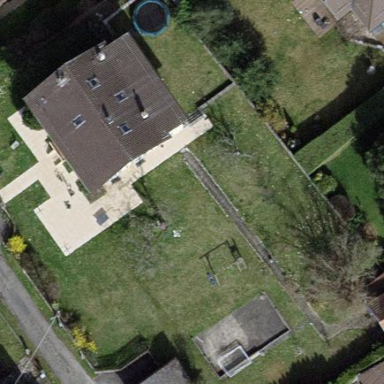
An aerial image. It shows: Garden surrounded by fence.